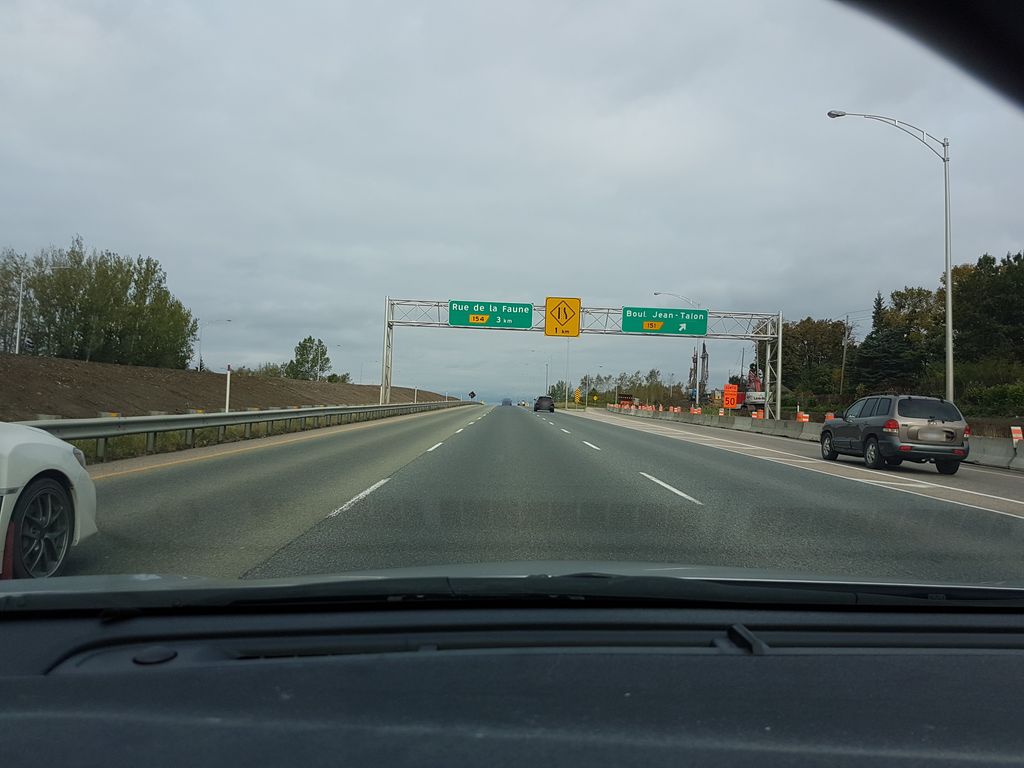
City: quebec_city